Interaction volume radius: 10 \u00c5
Interaction volume height: 25 \u00c5
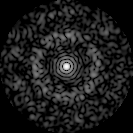
Disorder parameter: 0.8535